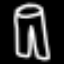
Label: pants